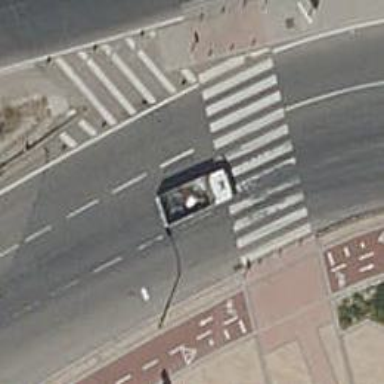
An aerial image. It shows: Crossing with traffic signals.